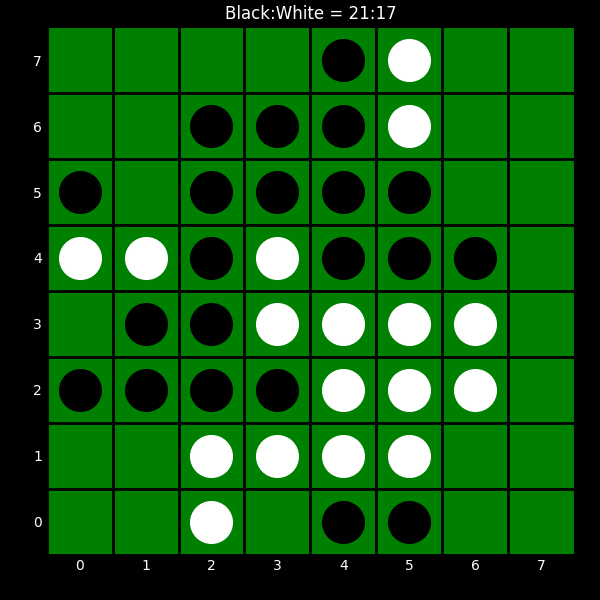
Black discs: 21
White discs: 17